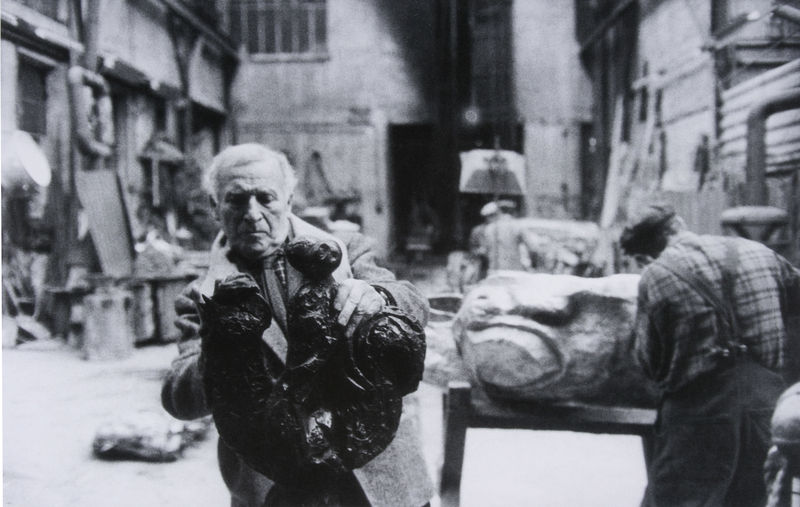
Titel: Marc Chagall legt bei Susse Fondeurs, Paris, letzte Hand an die Bronze "Le coq"
Standort: Paris
Institution: Archives Marc et Ida Chagall
Schlagwörter: mann, schatten, weiß, menschen, fenster, grau, kariert, licht, männer, raum, rücken, schwarz, straße, tisch, zimmer, hemd, mütze, stein, bildnis, hände, portrait, schauen, gitter, sonne, figur, lippen, arbeit, sack, skulptur, modell, alter mann, arbeiten, formen, hof, arbeiter, atelier, mimik, bildhauerei, bronze, plastik, unscharf, foto, fotografie, photographie, hinterhof, innenhof, alter, draußen, schwarz weiss, künstler, photo, skulpturen, werkstatt, träger, aufnahme, bildhauer, unschärfe, miro, fokus, verpackung, kunstwerk, lichtbild, machen, werkhof